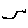
Label: line